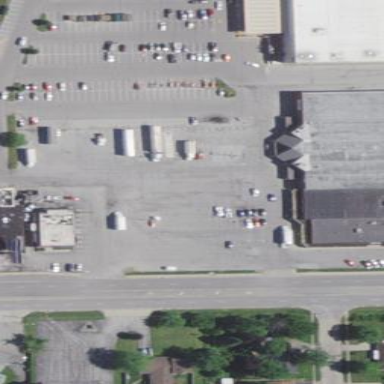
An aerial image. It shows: Parking area with surface.